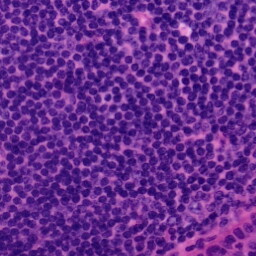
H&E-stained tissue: Tonsil